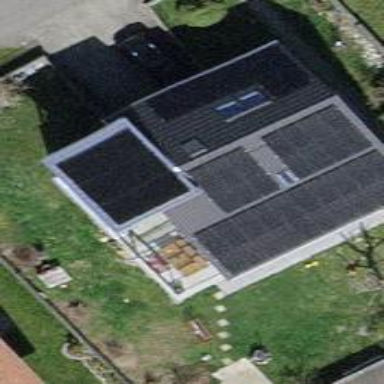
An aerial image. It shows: Solar power generator using photovoltaic method with solar photovoltaic panel types.